Field crop: maize
Growth stage: 2
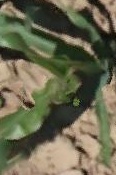
Species: maize